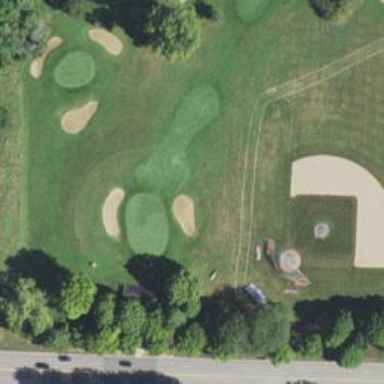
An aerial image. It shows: Golf hole.